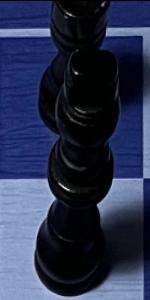
Label: King_Black